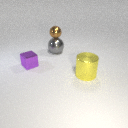
large gray metal sphere behind large yellow metal cylinder